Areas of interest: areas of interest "Huawei Suzhou Research Institute"
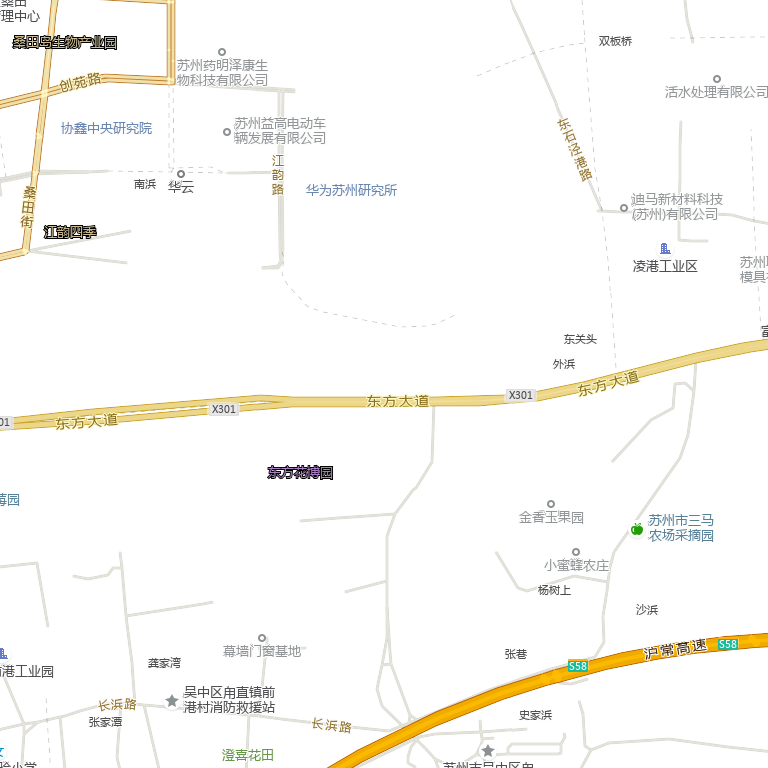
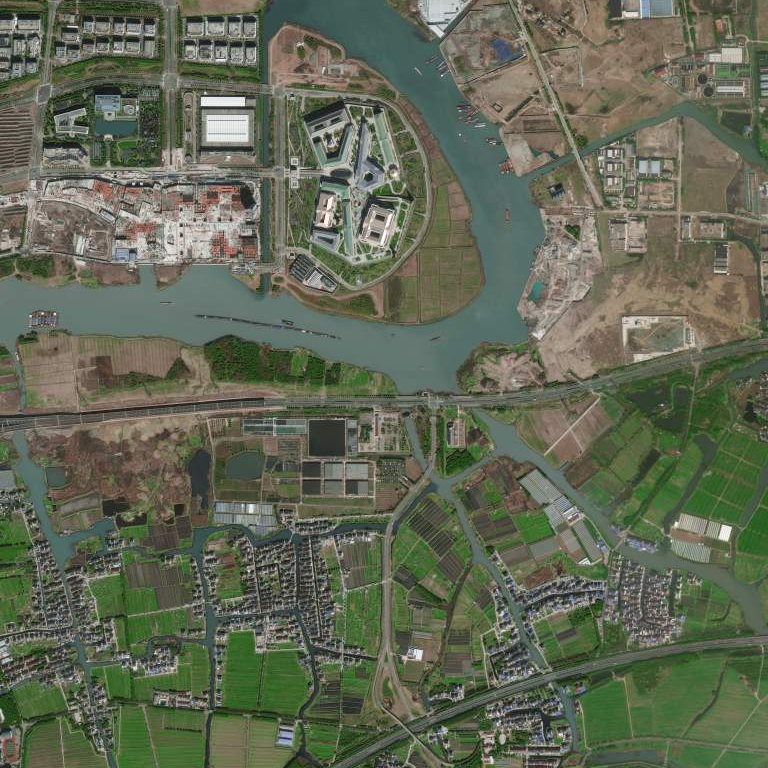